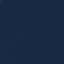
Land use / land cover: SeaLake